Fundus camera: zeiss
Shooting center: midpoint
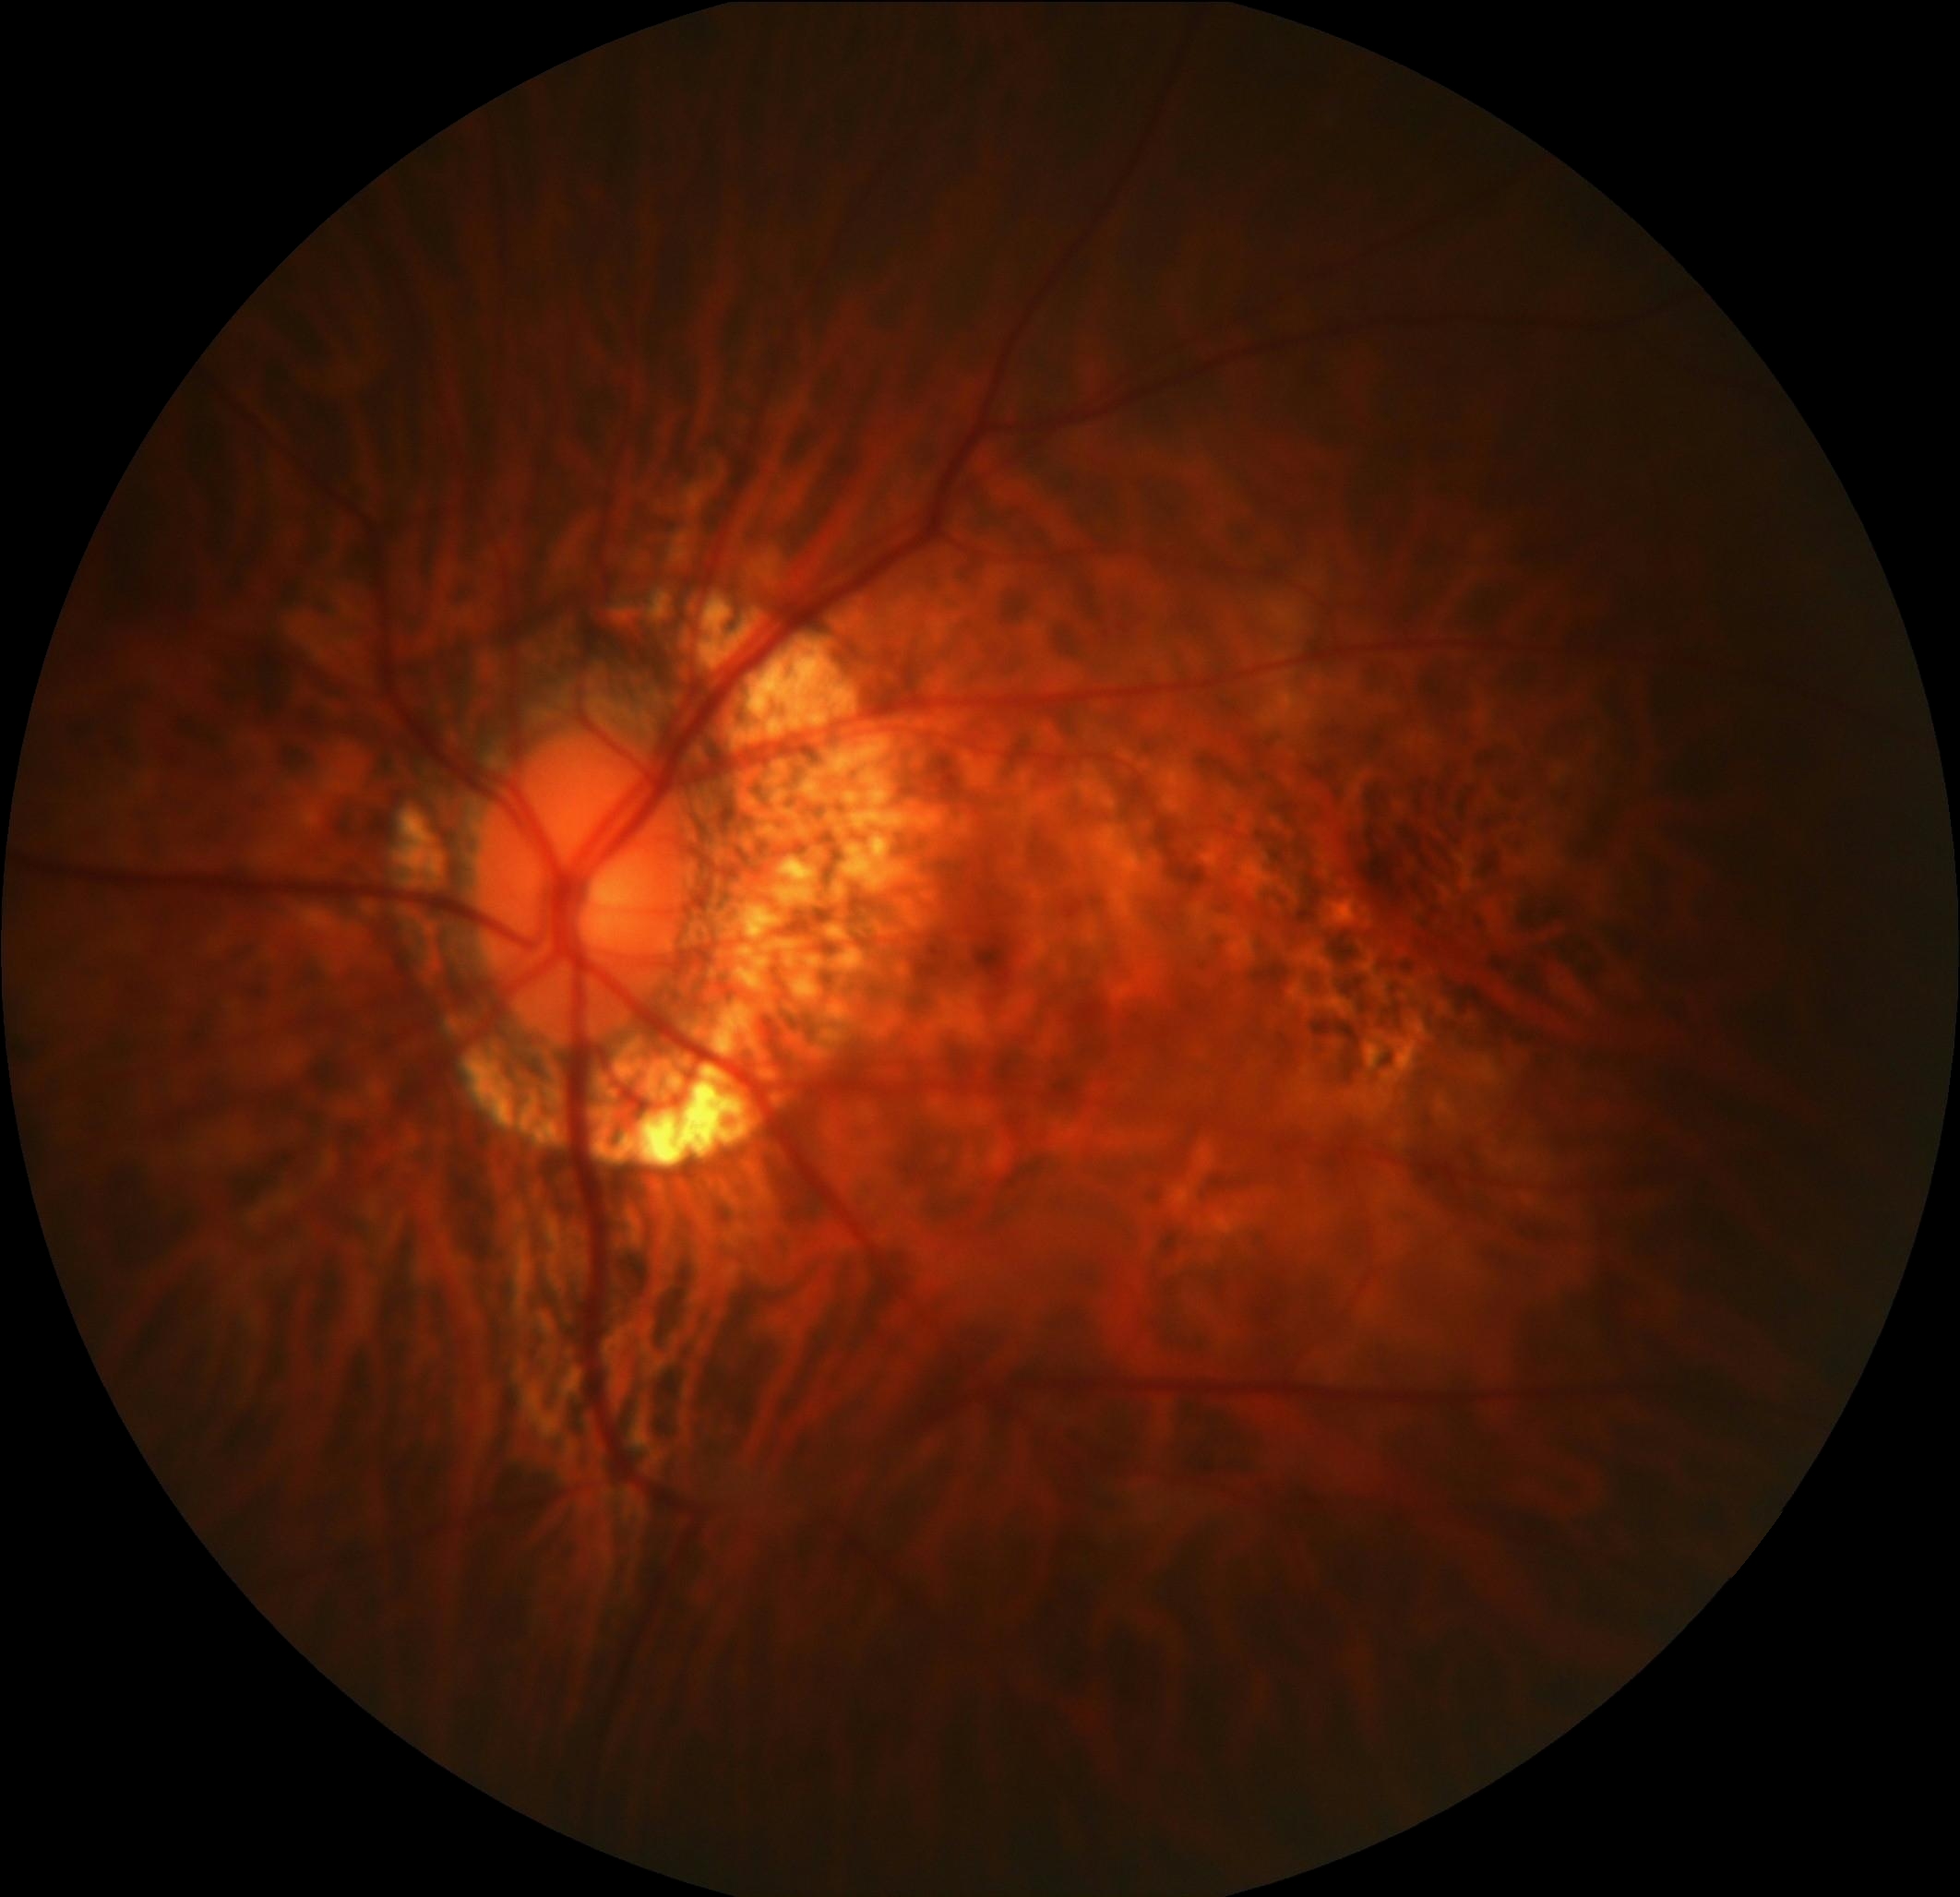
Pathologic myopia: yes
Patchy retinal atrophy: present
Retinal detachment: absent